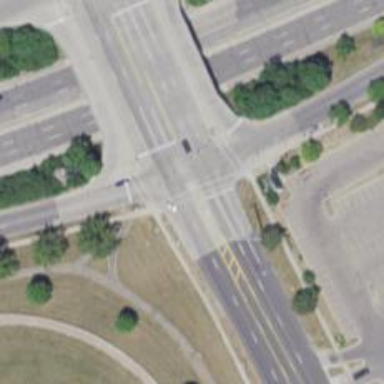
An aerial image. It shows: Footway that serves as traffic island.